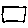
Label: square